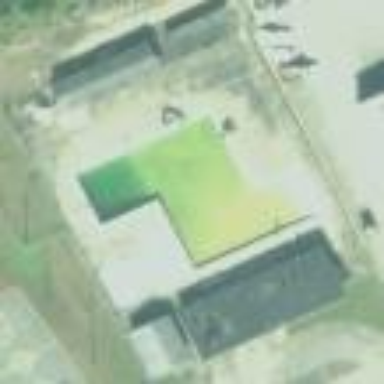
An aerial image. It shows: Sports centre dedicated to swimming activities.